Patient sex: M
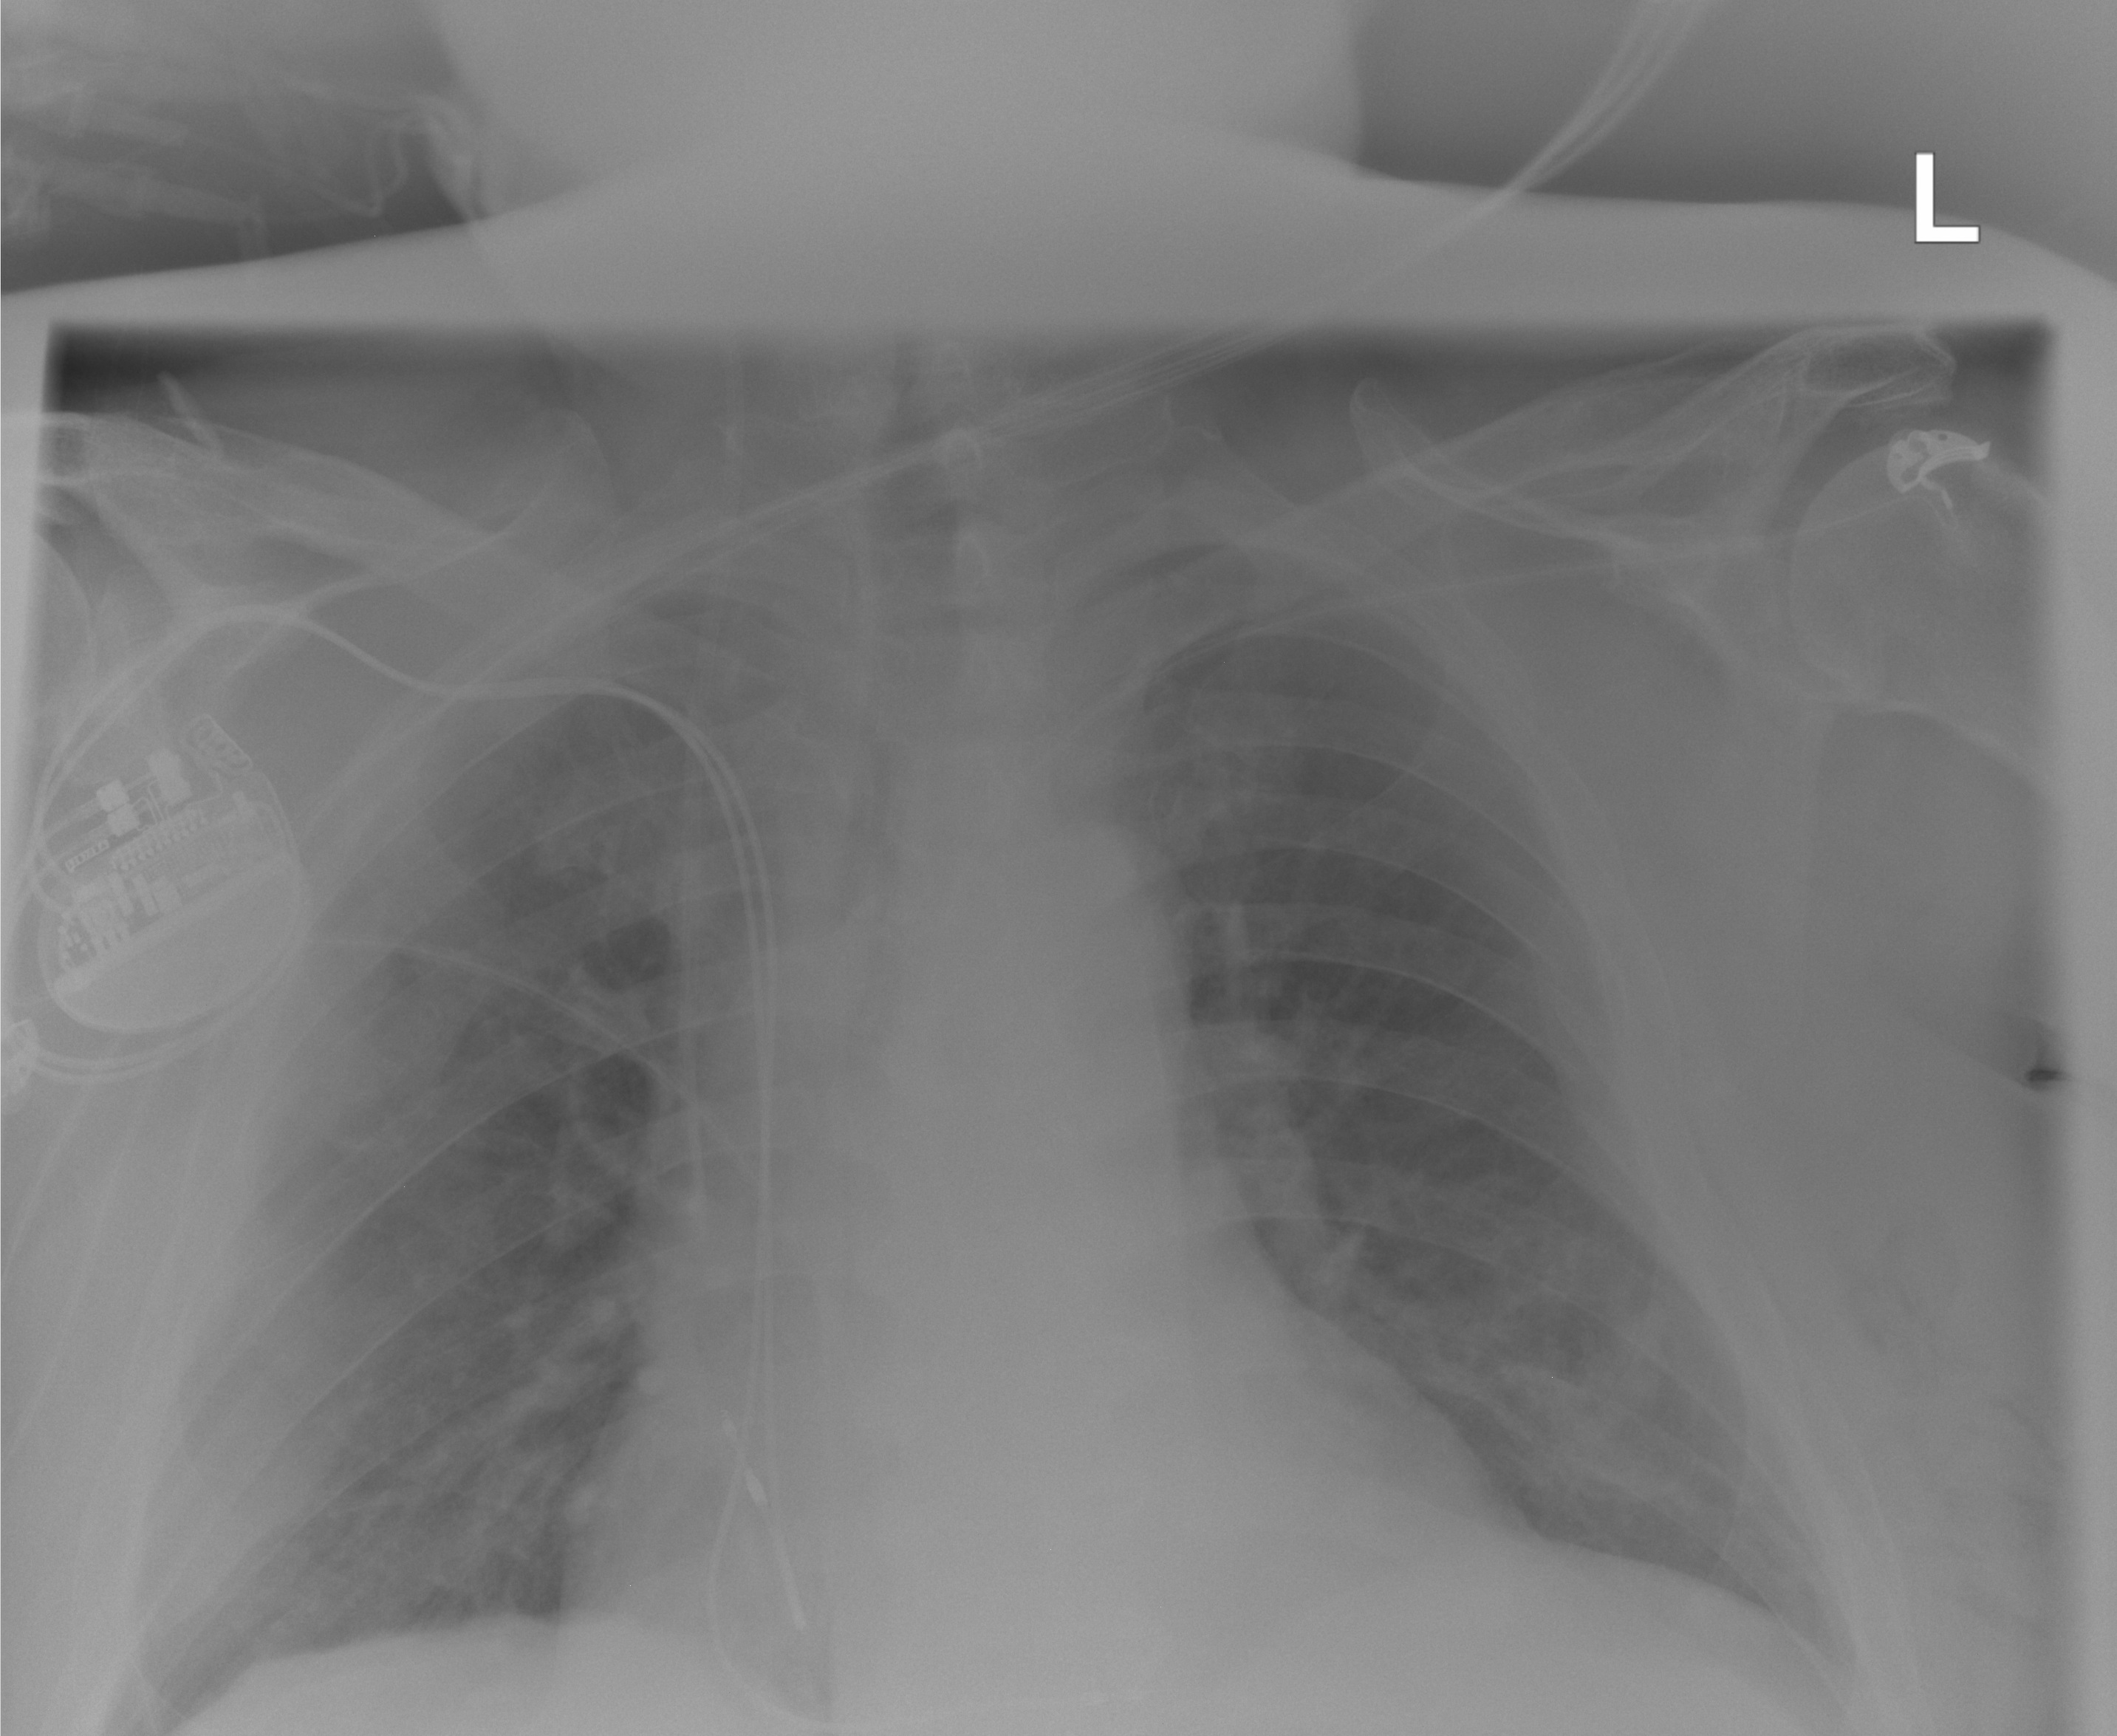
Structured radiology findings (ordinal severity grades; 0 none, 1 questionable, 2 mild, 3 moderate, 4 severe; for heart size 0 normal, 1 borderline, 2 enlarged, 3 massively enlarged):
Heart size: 2
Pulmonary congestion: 0
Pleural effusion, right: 0
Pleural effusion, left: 0
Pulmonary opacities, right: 0
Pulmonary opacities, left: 0
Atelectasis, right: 2
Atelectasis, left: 2